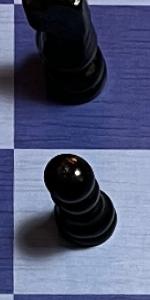
Label: Pawn_Black